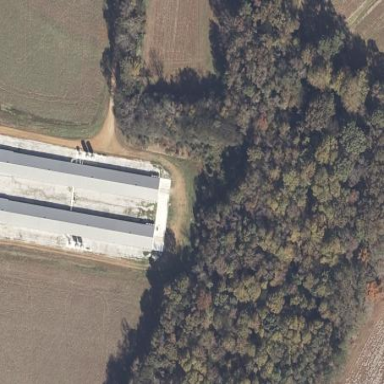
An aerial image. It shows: Farm auxiliary building.